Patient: sex M, age 51
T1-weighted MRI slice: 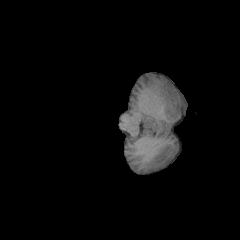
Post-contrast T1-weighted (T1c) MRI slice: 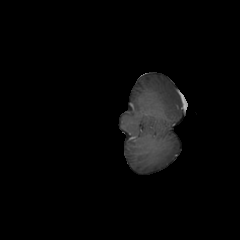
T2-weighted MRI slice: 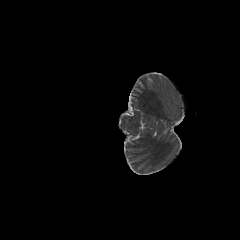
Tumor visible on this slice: no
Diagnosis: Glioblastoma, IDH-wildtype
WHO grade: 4